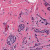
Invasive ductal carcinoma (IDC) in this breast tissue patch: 0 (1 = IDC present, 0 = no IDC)